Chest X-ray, AP view. Patient: 28 years old, sex F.
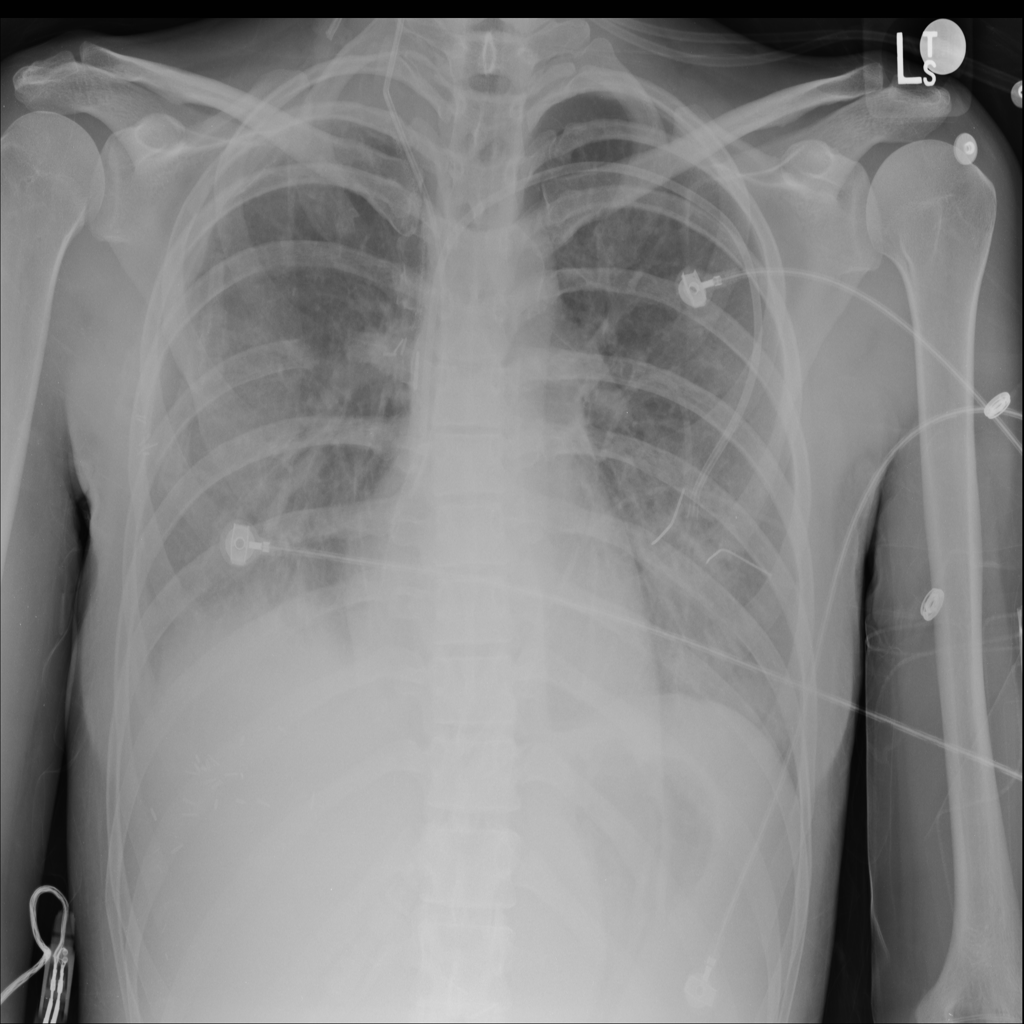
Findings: No Finding